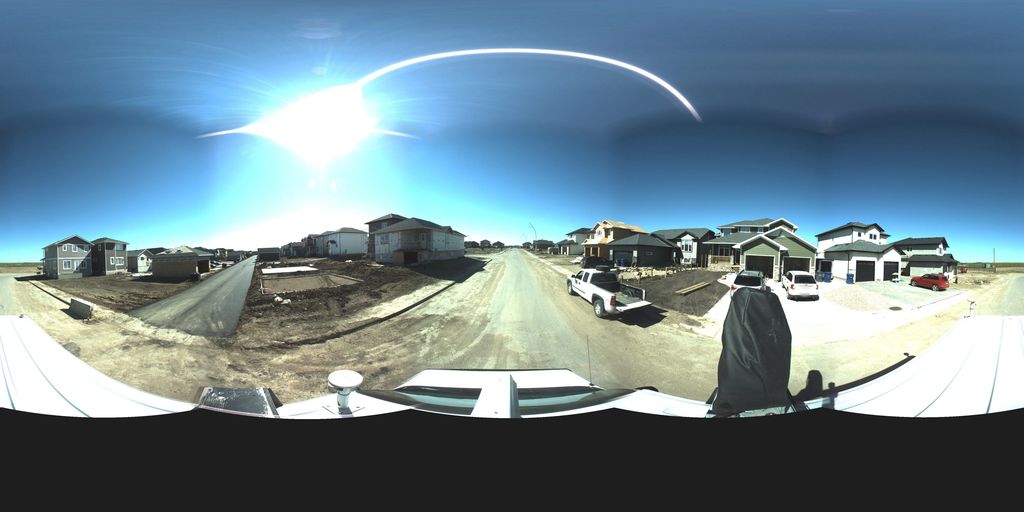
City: saskatoon